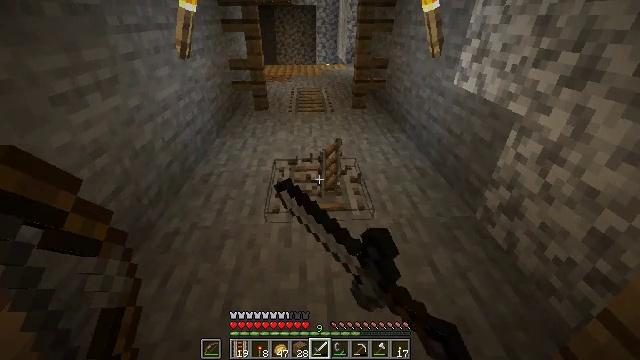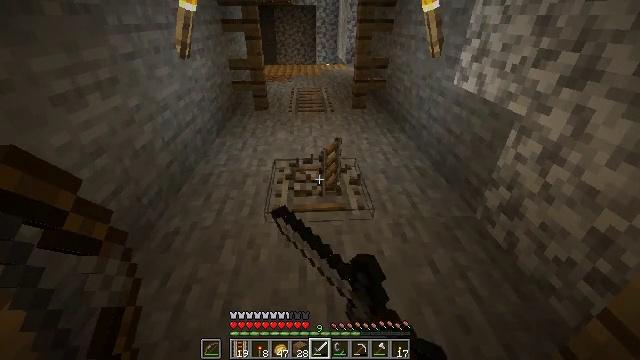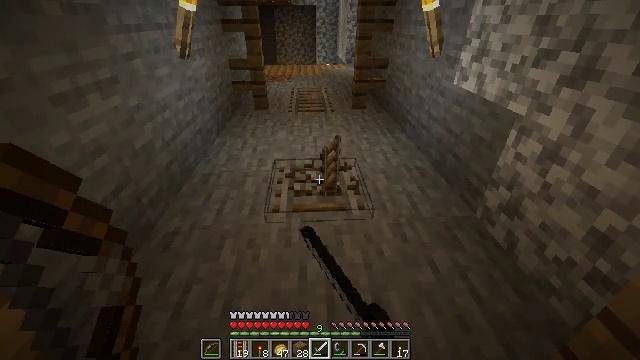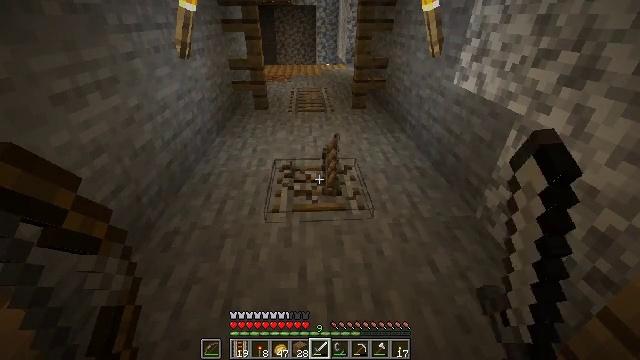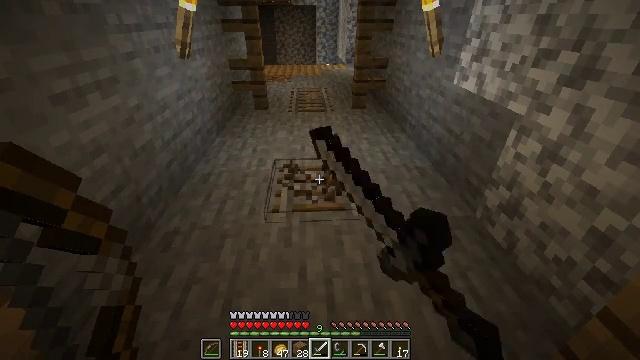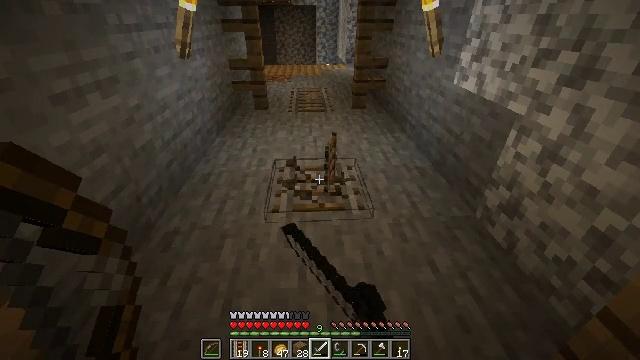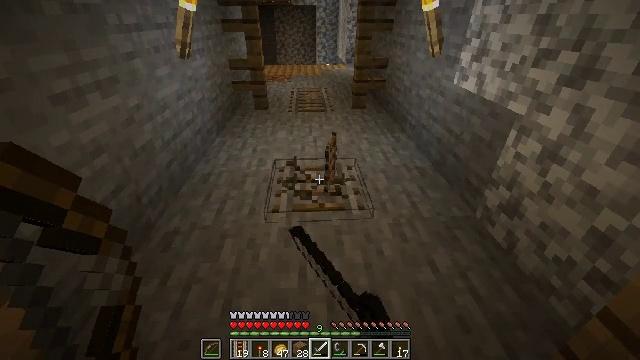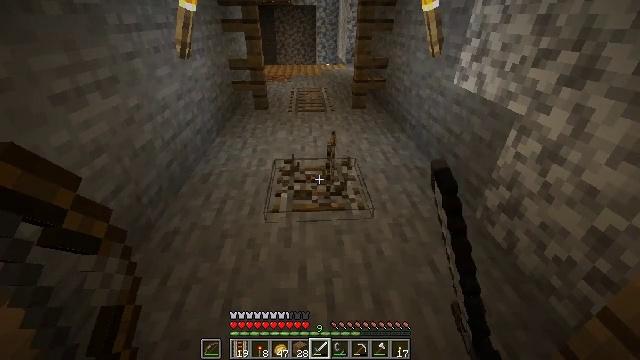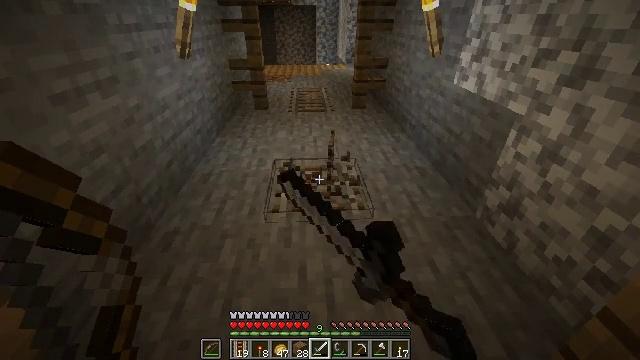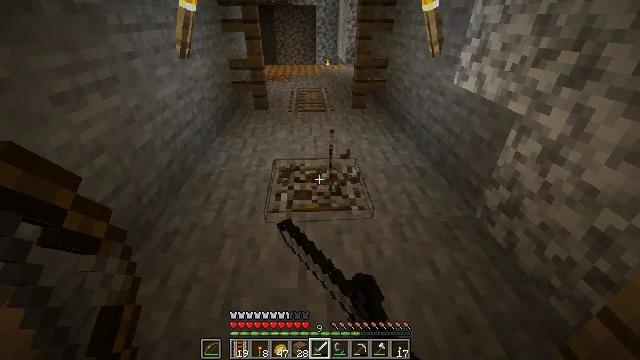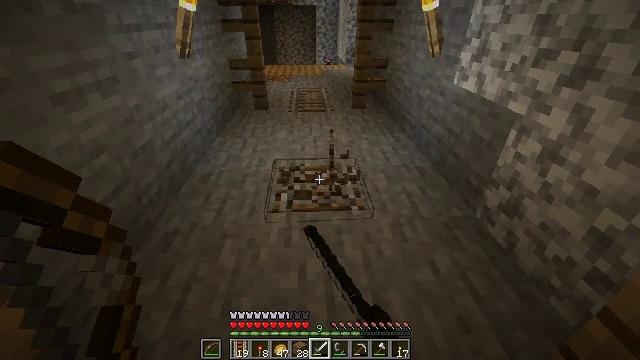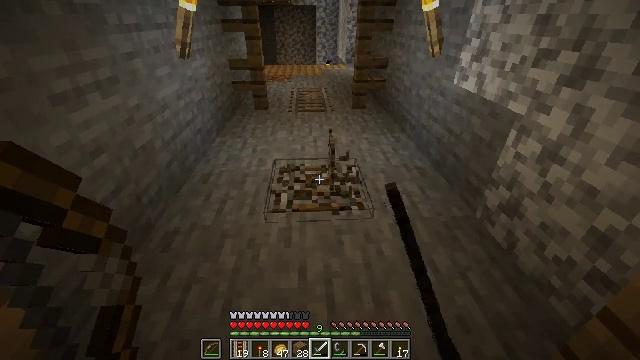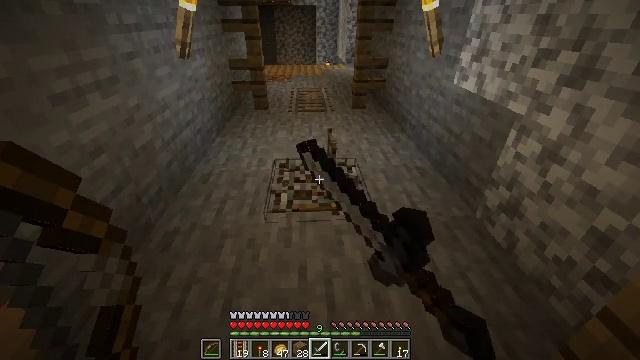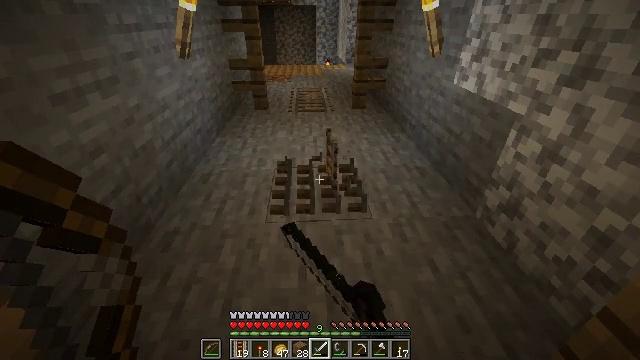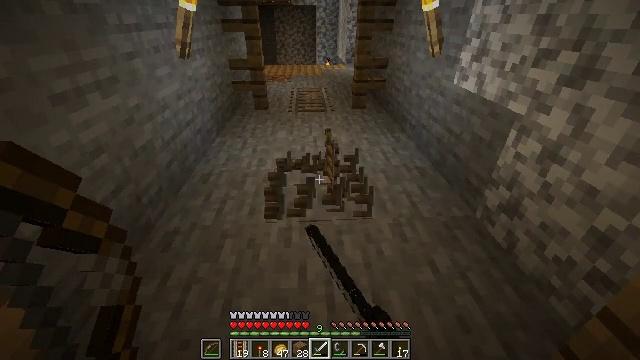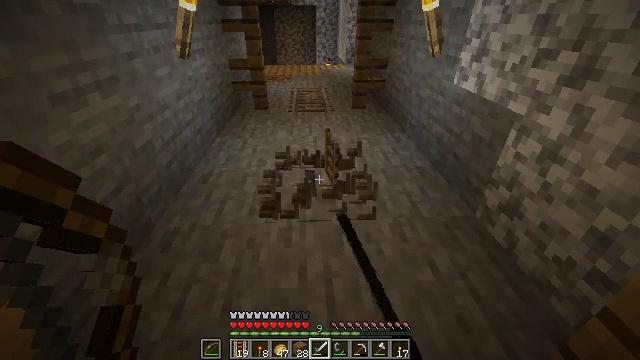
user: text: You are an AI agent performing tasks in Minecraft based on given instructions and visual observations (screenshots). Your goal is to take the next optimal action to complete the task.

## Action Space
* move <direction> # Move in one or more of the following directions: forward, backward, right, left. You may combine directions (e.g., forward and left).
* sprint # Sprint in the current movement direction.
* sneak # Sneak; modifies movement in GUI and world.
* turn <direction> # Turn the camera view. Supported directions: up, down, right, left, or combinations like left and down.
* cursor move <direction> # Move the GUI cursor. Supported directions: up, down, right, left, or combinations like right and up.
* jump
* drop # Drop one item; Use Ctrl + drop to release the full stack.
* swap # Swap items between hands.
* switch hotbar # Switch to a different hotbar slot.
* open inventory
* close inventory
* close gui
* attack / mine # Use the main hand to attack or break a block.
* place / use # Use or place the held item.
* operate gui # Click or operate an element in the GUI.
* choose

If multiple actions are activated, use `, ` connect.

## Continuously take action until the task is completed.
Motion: motion action
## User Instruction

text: Recycle the rail from an abandoned track.
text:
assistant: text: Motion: attack / mine
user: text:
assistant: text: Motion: attack / mine
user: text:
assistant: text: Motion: attack / mine
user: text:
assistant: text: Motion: attack / mine
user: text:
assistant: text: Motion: attack / mine
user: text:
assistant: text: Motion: attack / mine
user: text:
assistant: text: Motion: attack / mine
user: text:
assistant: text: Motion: attack / mine
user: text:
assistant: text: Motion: attack / mine
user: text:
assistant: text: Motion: attack / mine
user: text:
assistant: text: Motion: attack / mine
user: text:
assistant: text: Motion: attack / mine
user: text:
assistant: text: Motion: attack / mine
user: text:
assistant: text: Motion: attack / mine
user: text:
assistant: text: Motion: attack / mine
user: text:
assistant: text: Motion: attack / mine
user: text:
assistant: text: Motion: attack / mine
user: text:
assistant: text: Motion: attack / mine
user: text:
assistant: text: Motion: attack / mine
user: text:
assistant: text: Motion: move forward, attack / mine
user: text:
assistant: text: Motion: move forward, attack / mine
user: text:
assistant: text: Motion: move forward
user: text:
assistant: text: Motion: move forward
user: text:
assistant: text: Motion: move forward
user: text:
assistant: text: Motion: move forward
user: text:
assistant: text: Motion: move forward, turn up
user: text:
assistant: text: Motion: move forward, turn left and up
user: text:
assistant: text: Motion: move forward
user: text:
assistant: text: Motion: move forward
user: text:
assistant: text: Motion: move forward